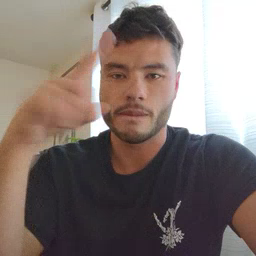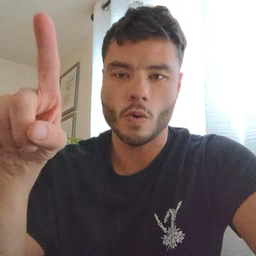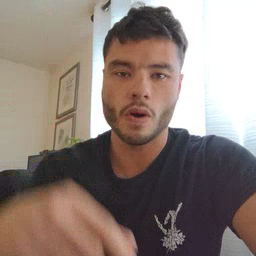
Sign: for